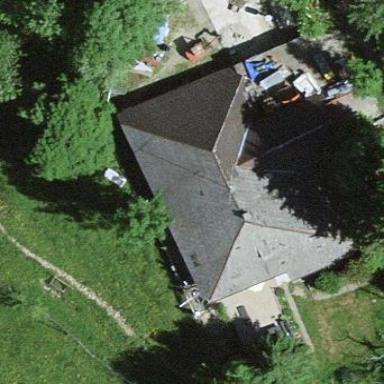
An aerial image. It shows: Farm building.